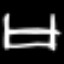
Label: bed